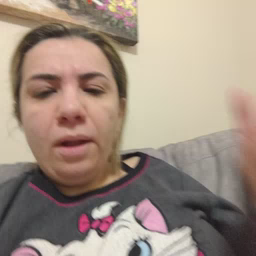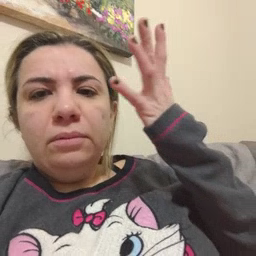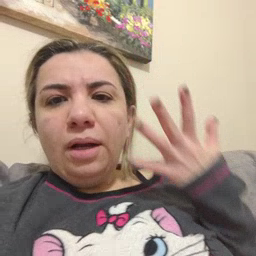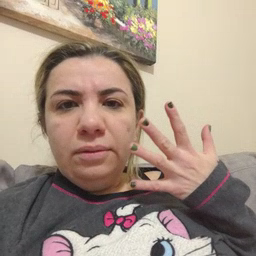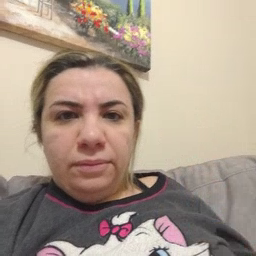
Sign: sad